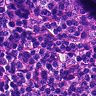
Metastatic tissue present: no